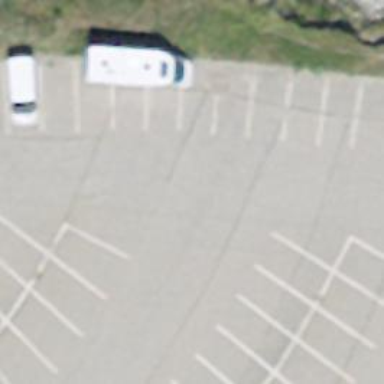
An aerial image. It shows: Road serving as parking aisle.